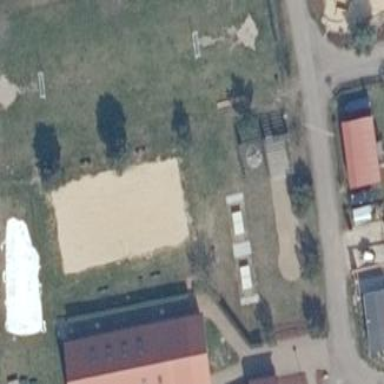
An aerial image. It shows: Beach volleyball pitch for leisure land activities.